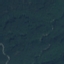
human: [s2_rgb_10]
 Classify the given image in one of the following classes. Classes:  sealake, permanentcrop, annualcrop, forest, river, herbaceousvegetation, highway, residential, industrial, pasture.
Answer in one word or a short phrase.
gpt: Forest